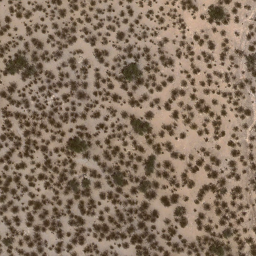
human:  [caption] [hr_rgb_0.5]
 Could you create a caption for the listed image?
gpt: This is a chaparral .

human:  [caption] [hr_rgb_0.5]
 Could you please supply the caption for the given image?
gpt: There are some grey plants scattered on the ground .

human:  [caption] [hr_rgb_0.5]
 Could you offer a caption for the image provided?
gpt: Lots of plants scattered in the loess ground. .

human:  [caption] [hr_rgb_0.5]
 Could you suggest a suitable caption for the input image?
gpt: Lots of plants scattered on the ground. .

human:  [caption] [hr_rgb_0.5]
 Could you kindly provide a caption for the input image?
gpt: Some grey plants are scattered in the loess ground .